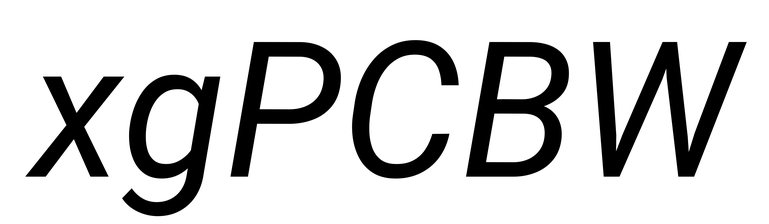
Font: Roboto-Italic_Italic